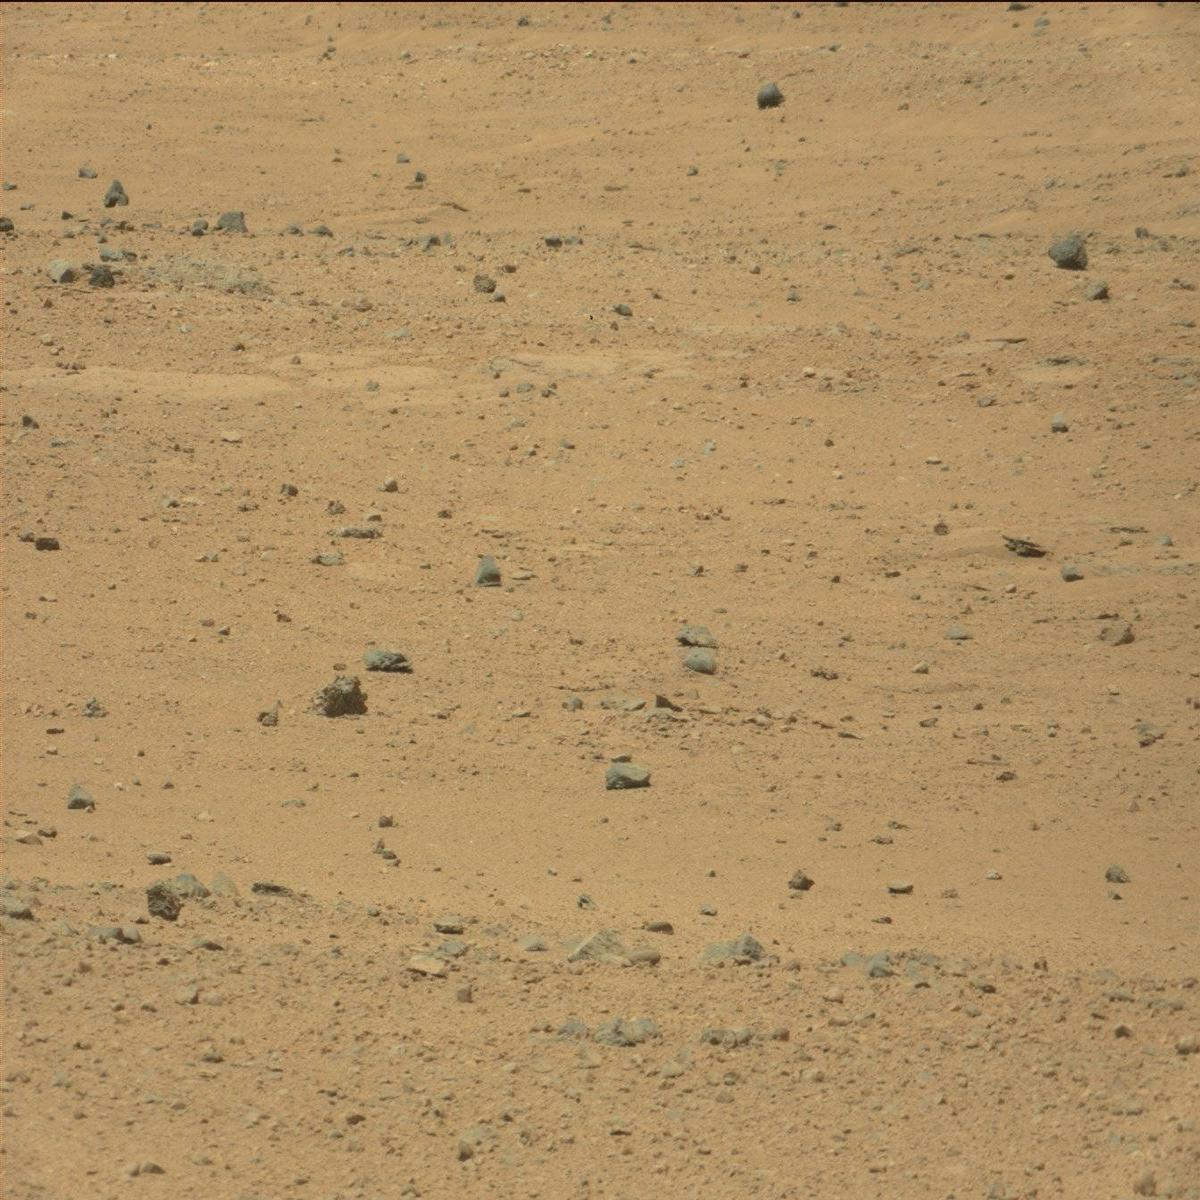
Terrain classes present: Bedrock, Rock, Sand / Soil